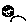
Label: moon